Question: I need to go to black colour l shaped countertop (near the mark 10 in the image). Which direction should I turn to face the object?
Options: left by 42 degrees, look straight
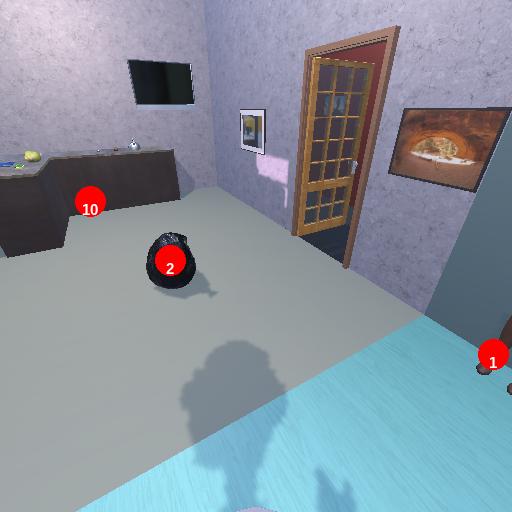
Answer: left by 42 degrees